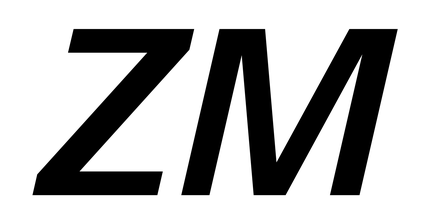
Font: InstrumentSans-Italic_SemiBold_Italic